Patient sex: F
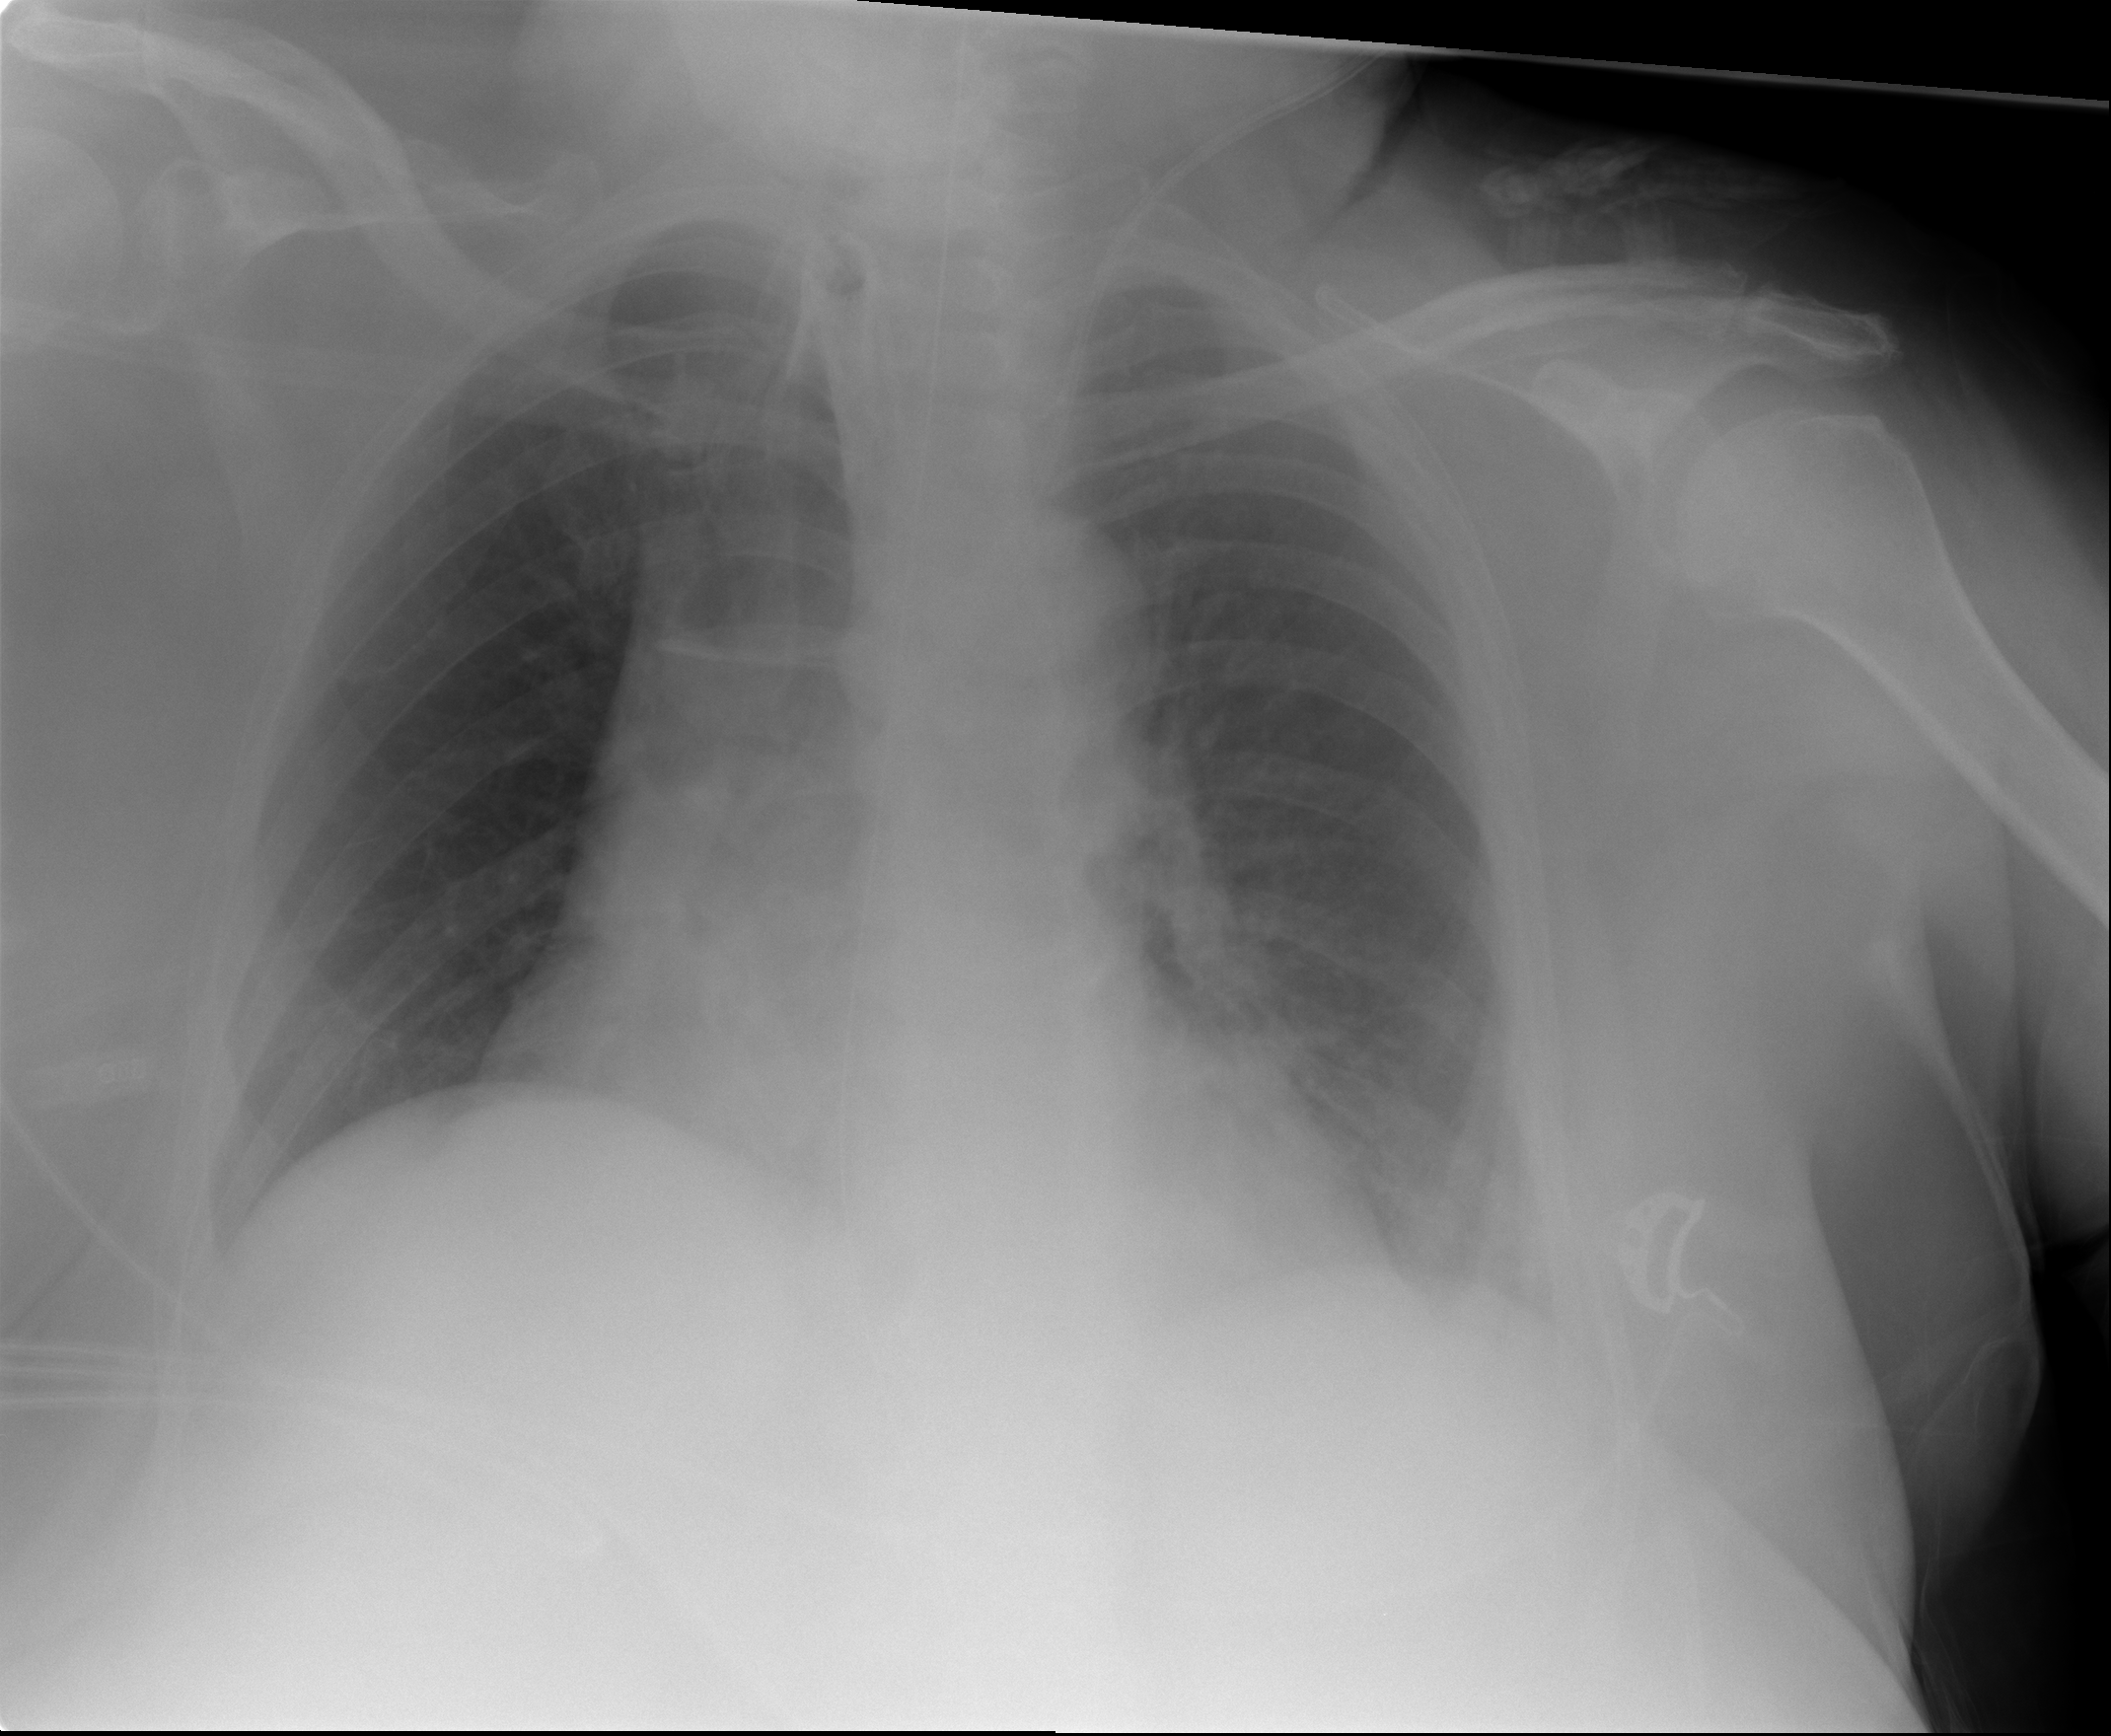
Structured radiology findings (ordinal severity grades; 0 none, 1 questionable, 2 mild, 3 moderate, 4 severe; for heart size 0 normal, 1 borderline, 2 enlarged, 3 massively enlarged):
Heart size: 2
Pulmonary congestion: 0
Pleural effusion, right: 1
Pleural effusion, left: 1
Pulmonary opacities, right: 0
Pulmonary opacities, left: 0
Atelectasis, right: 0
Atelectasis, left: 2